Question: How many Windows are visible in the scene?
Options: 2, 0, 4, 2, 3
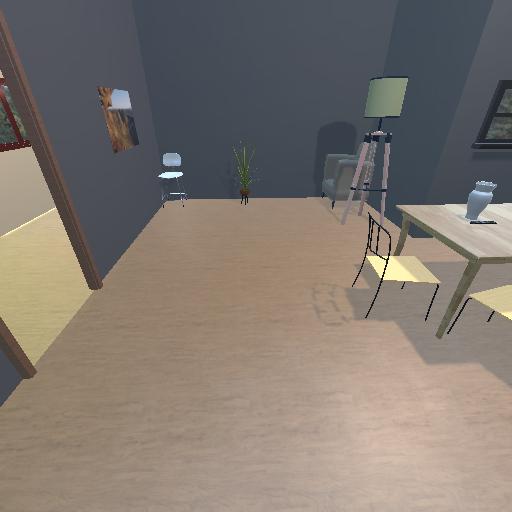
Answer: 2